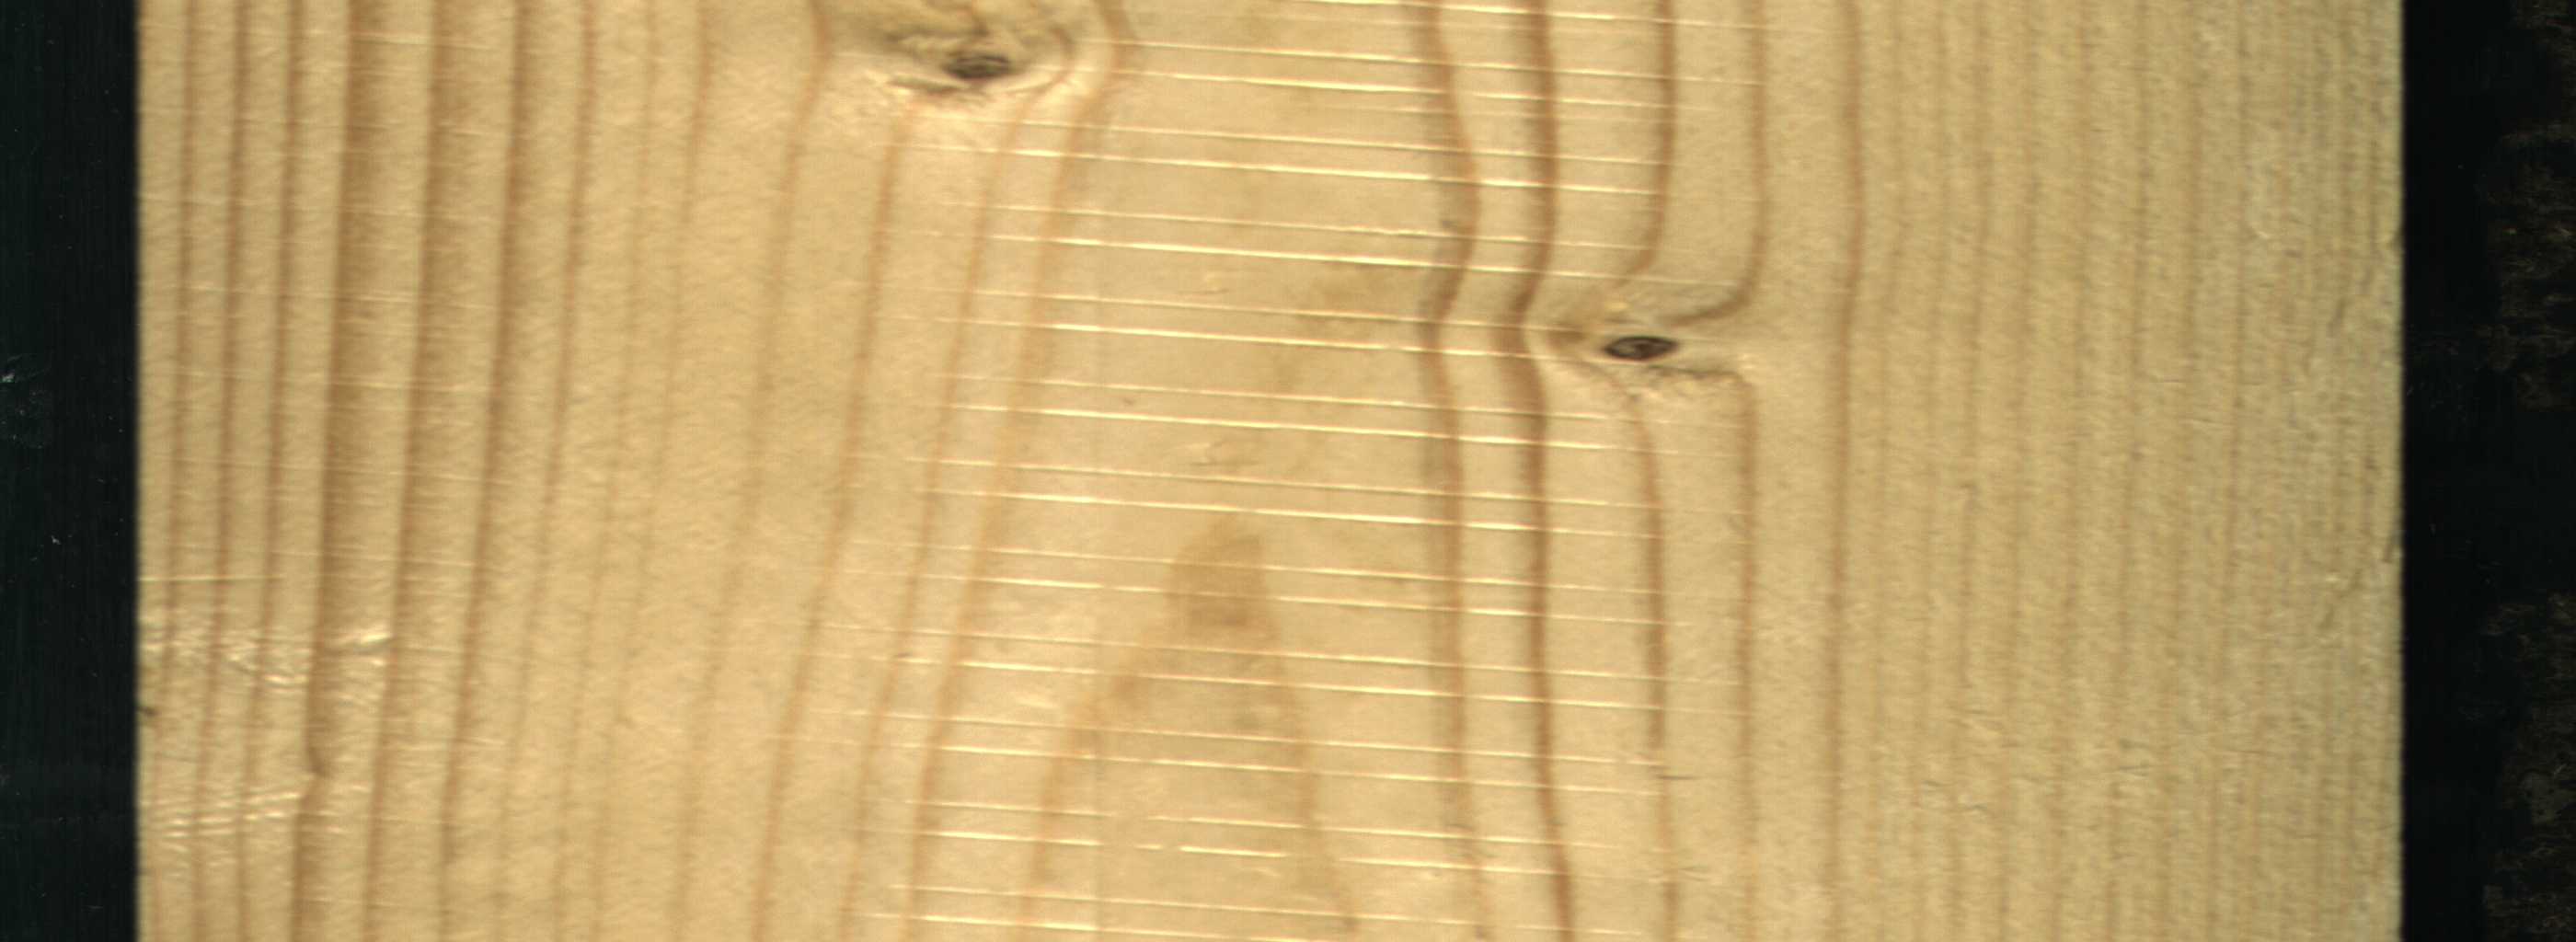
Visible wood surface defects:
Dead_Knot
Live_Knot